Question: I have a table which is "pulled" from a MYSQL DB and users can use the dropdown boxes and save to MYSQL. All of it works- but the table doesn't fit the DIV and looks an awful mess. Is there a away I can have a horizontal scroll bar to scroll across the table?
How can I put this table in a table that is 1100x545 px ...it will overflow, but it needs to fit the div. And I would like it to over flow horizontally
'''
echo "<table style="float:left;" width="130" border="0" >";
foreach($Data as $Item => $Value) {
if(!is_numeric($Item) && $Item !== "UserIDHere") {
if($i == 0) {
$Unit = substr($Item, 0, 2);
$Assignment = substr($Item, 2, 2);
$Task = substr($Item, 4, 2);
echo "<tr style="text-align: center"><td colspan="4"><p>".$UArr[$Unit]."</p></td></tr>";
echo "<tr style="text-align: center"><td colspan="4"><p>".$AArr[substr($Item, 2, 2)]."</p></td></tr>";
echo "<tr><td width="60">".$TArr[$Task]."</td><td width="50">".DropDown($Item, $Value)."</td></tr>";
}
if($Unit !== substr($Item, 0, 2)) {
echo "</tr>";
echo "</tr>";
echo "<table style="float:left;" width="150" border="0" >";
$Unit = substr($Item, 0, 2);
echo "<tr style="text-align: center"><td colspan="4"><p>".$UArr[substr($Item, 0, 2)]."</p></td></tr>";
}
if($Assignment !== substr($Item, 2, 2)) {
$Assignment = substr($Item, 2, 2);
echo "<tr style="text-align: center"><td colspan="4"><p>".$AArr[substr($Item, 2, 2)]."</p></td></tr>";
}
if($Task !== substr($Item, 4, 2)) {
$Task = substr($Item, 4, 2);
echo "<tr><td width="60">".$TArr[$Task]."</td><td width="50">".DropDown($Item, $Value)."</td></tr>";
}
$i++;
}
}
echo "</table>";
'''
The CSS of this is
'''
.full-segment
{
width: 1100px;
height: 545px;
overflow: scroll;
}
'''
How do I make it so the overflow is horizontal ) so you slide horizontal and not vertically?

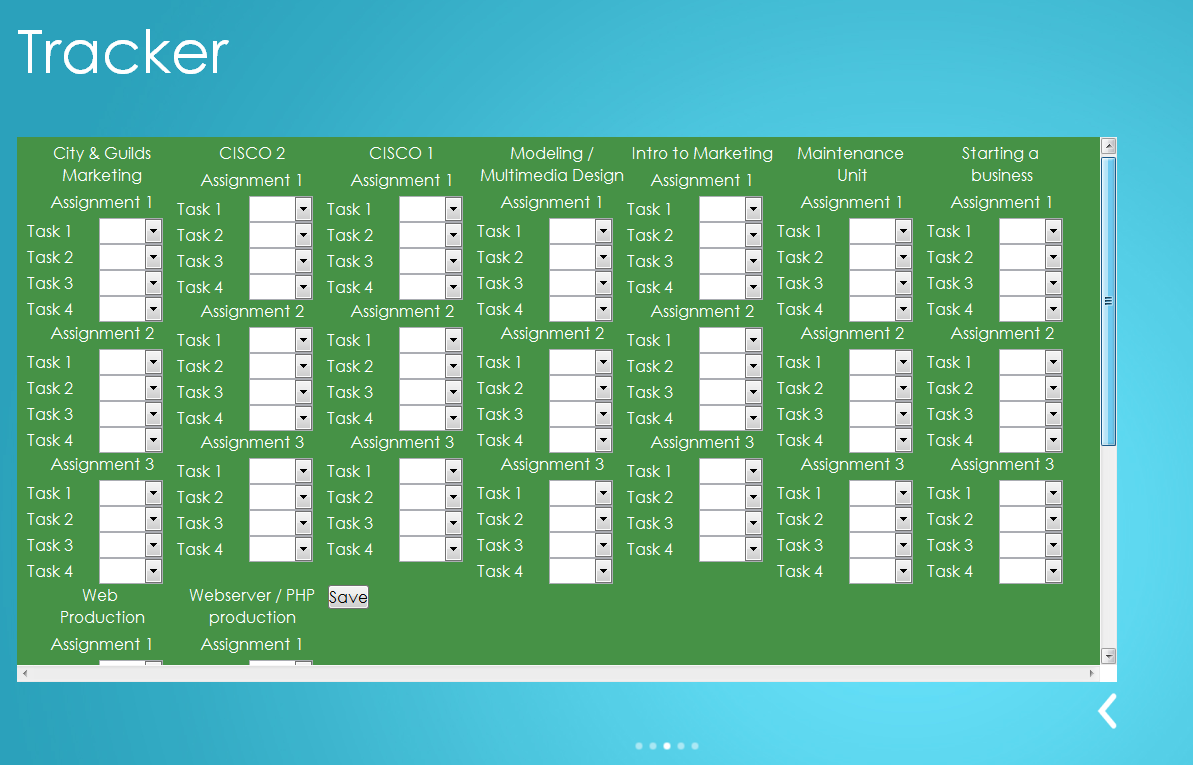
Answer: Put the '<div>' outside the scope of the '<table>'. So your code should look like:
'''
echo "<div foo='bar' foo2='bar2'>
<table foo='bar' foo2='bar2'>";
//populate the table here
echo "</table></div>";
'''
'overflow:auto'
EDIT: The default CSS setting is 'overflow:auto'. It's 'overflow:visible'. My mistake. You need to declare 'overflow:auto' explicitly in the 'style' attribute.
UPDATE: Making the fields go horizontally requires putting them into the same '<tr>' tags. Each different '<tr>' tag will result in a new row (on a new line) in the table. For that, you'll want to rethink your grouping and how you're placing those '<tr>' tags, and how many fields you want in one row. Unfortunately, that's something you'll have to experiment with yourself until you find the right look for you.
Also, tables within tables, while they work, can cause loads of trouble if you don't close them properly. You probably want to make sure that that piece of code is doing what you want it to do.